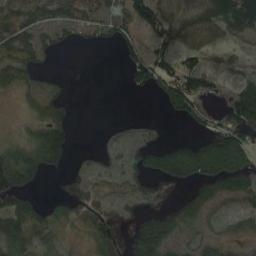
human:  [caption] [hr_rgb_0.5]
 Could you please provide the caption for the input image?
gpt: There are many lakes of different sizes .

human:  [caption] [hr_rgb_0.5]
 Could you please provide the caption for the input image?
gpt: The lake is irregular in shape .

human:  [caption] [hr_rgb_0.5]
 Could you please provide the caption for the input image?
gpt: Some lakes of different sizes are surrounded by some green areas and the water is dark blue .

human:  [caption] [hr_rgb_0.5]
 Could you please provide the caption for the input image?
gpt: An irregularly shaped blue lake surrounded by green forests, Green fields and sandy land .

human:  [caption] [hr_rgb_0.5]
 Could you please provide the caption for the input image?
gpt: There are green meadows around the lake .